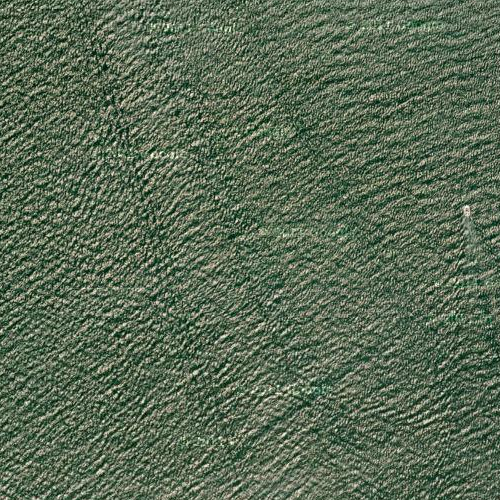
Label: sydney